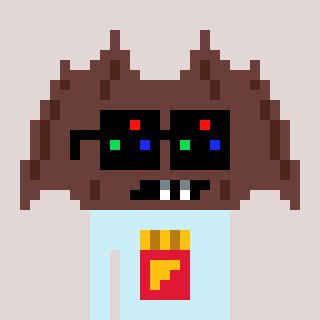
a pixel art character with square black sunglasses, a bat-shaped head and a cold-colored body on a warm background